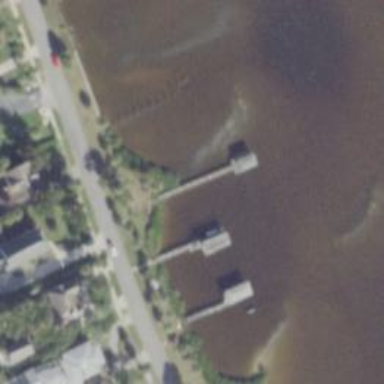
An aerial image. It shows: Man-made pier.